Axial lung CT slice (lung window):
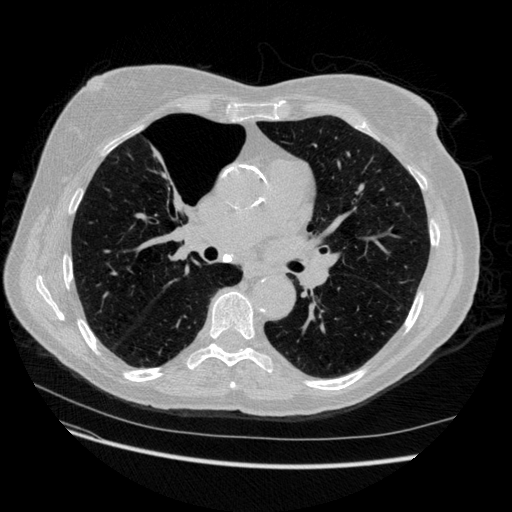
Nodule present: no